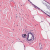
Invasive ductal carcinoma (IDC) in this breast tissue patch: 0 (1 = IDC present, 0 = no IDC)